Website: apple
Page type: account-selection
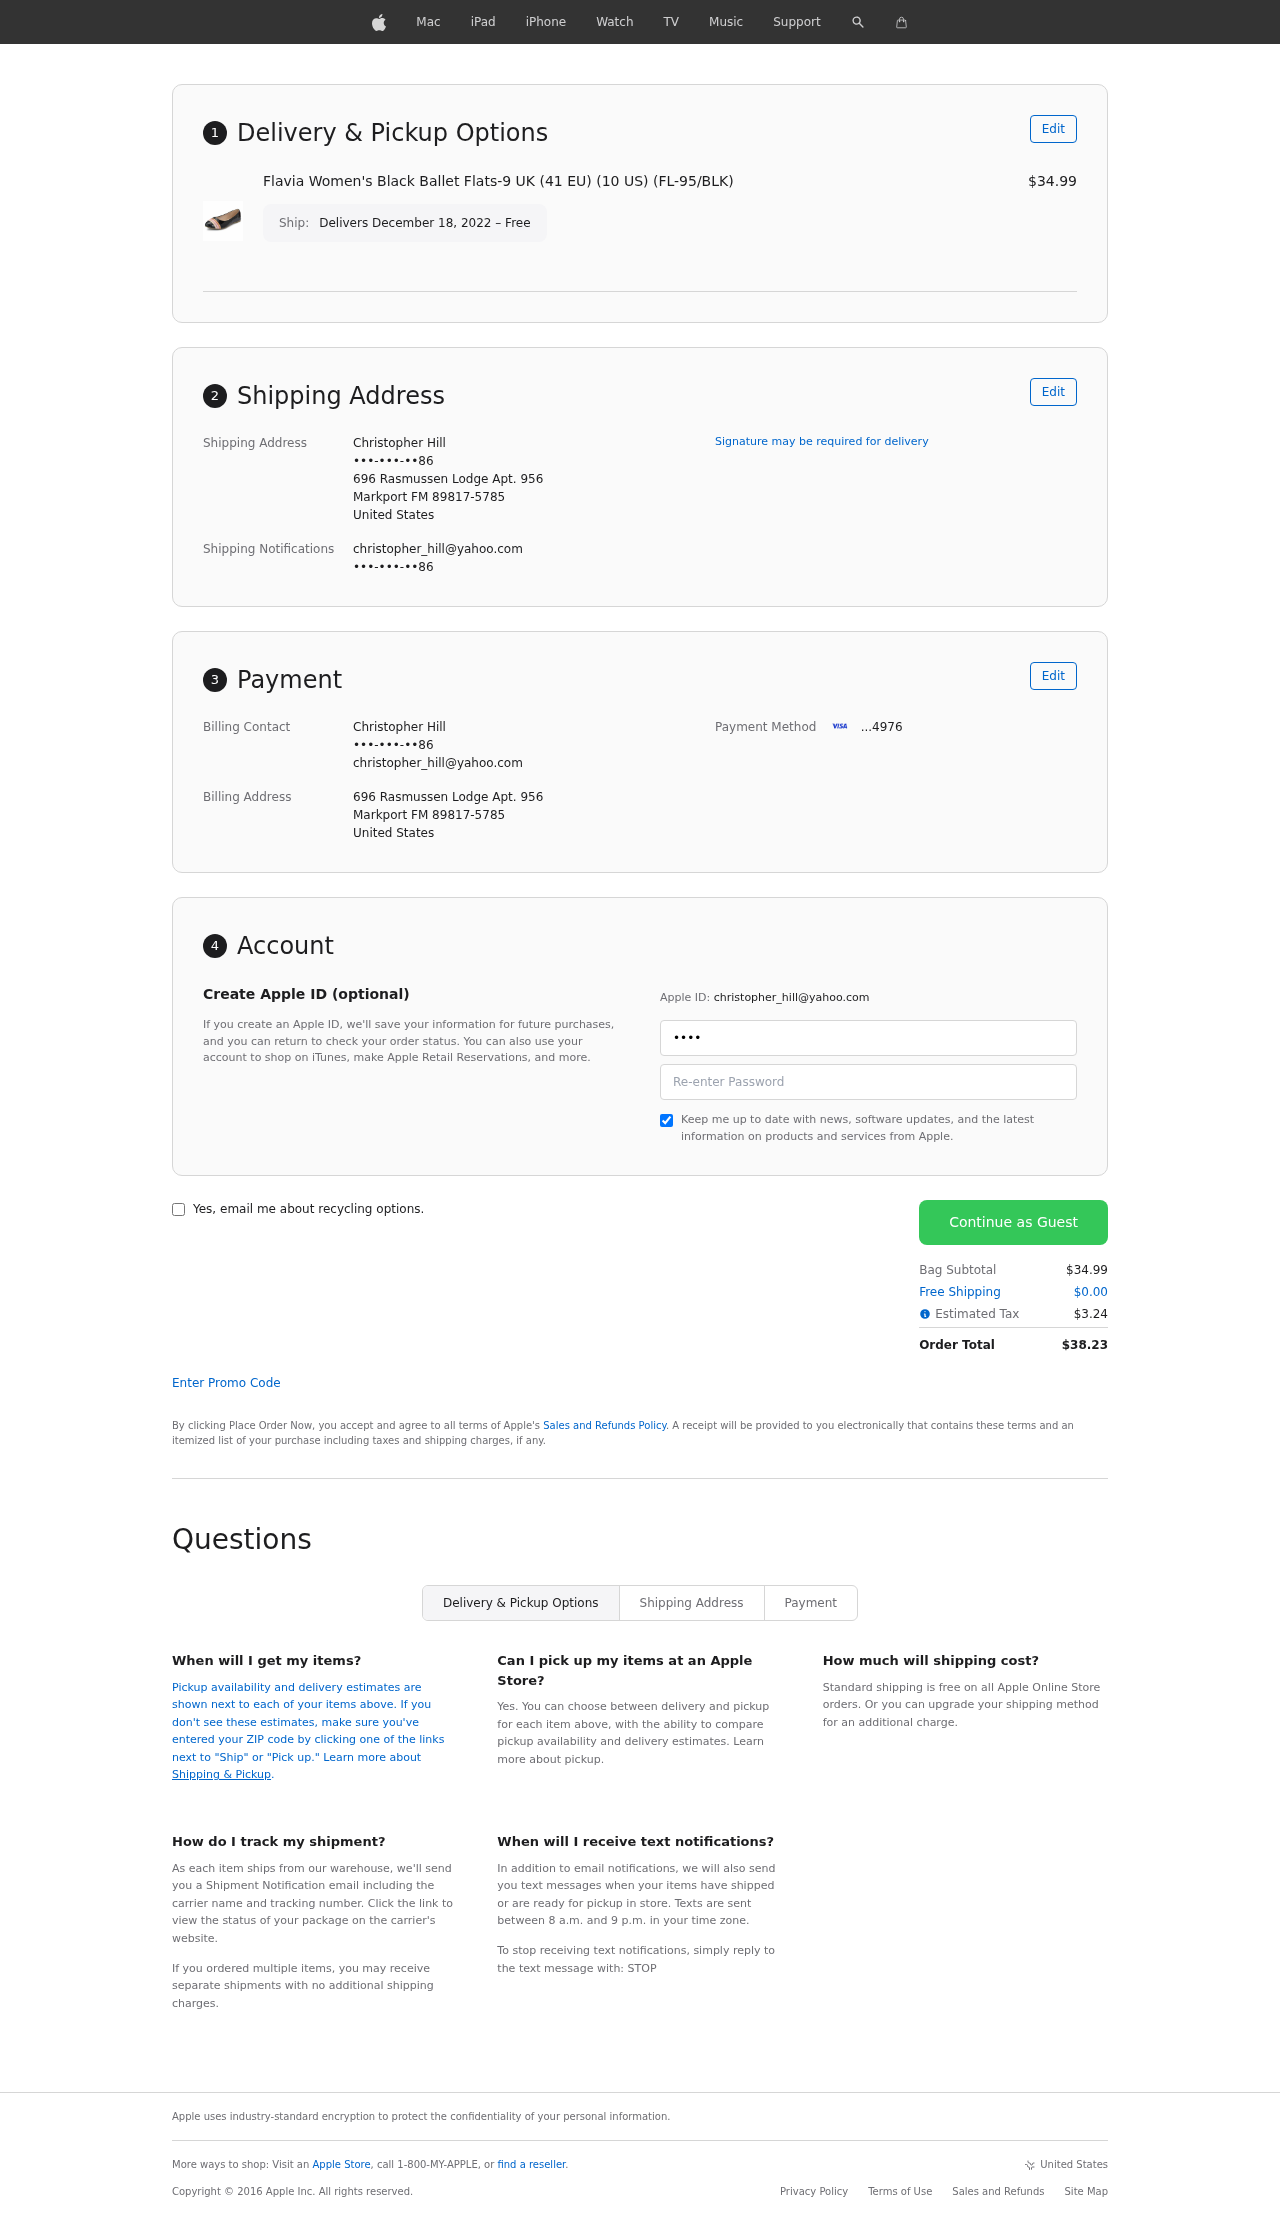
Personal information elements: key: PII_CARD_LAST4
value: ...4976
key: PII_CITY
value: Markport
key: PII_COUNTRY
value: United States
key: PII_EMAIL
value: christopher_hill@yahoo.com
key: PII_FULLNAME
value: Christopher Hill
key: PII_PHONE
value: •••-•••-••86
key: PII_POSTCODE_FULL
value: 89817-5785
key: PII_POSTCODE_FULL
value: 89817
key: PII_STATE_ABBR
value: FM
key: PII_STREET
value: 696 Rasmussen Lodge Apt. 956
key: PII_PHONE2
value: •••-•••-••86
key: PII_FIRSTNAME
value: Christopher
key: PII_LASTNAME
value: Hill
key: PII_FULLNAME2
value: Christopher Hill
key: PII_FULLNAME3
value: Christopher Hill
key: PII_FIRSTNAME2
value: Christopher
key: PII_FIRSTNAME3
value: Christopher
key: PII_LASTNAME2
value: Hill
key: PII_LASTNAME3
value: Hill
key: PII_FIRSTNAME_DERIVED
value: Christopher
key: PII_LASTNAME_DERIVED
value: Hill
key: PII_FULLNAME_DERIVED
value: Christopher Hill
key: PII_NAME_FULL_DERIVED
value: Christopher Hill
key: PII_PHONE3
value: •••-•••-••86
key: PII_EMAIL2
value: christopher_hill@yahoo.com
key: PII_EMAIL3
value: christopher_hill@yahoo.com
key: PII_STREET2
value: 696 Rasmussen Lodge Apt. 956
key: PII_STATE
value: FM
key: PII_POSTCODE
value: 89817
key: PII_POSTCODE_EXT
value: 5785
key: PII_POSTCODE_NUMERIC
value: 89817
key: PII_POSTCODE_EXT_NUMERIC
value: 5785
Product elements: key: PRODUCT1_NAME
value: Flavia Women's Black Ballet Flats-9 UK (41 EU) (10 US) (FL-95/BLK)
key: PRODUCT1_PRICE
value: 34.99
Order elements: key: ORDER_DELIVERY_DATE
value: Delivers December 18, 2022 – Free
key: ORDER_SUBTOTAL
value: $34.99
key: ORDER_SHIPPING_COST
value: $0.00
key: ORDER_TAX
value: $3.24
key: ORDER_TOTAL
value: $38.23